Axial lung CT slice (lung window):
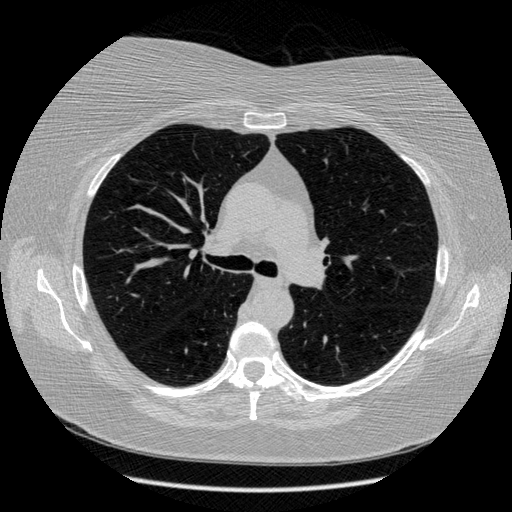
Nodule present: no